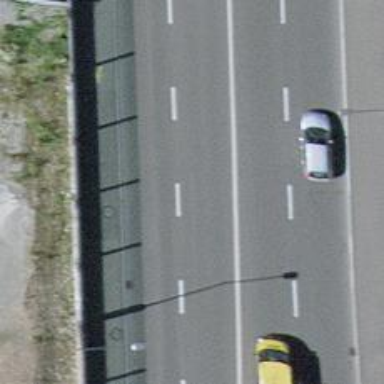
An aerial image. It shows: Primary highway with asphalt surface. There are separate sidewalks on both sides.